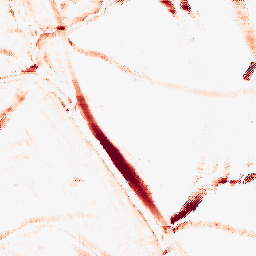
Category: morphological
Decomposition family: morphological_rect
Decomposition parameters: operation: opening
width: 20
height: 10
Upsampling method: regularized
Upsampling parameters: scale: 4
lambda_reg: 0.1
Upsampling scale: 4